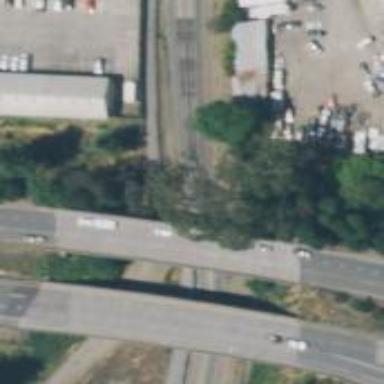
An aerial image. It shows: Railway spur junction.